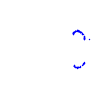
Particle: proton